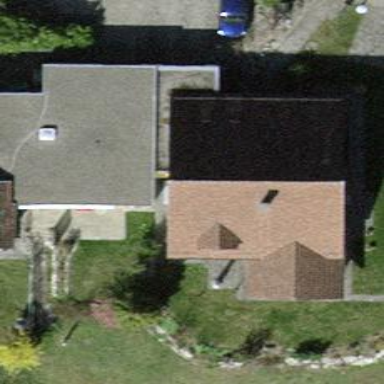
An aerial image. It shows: Group of garages.